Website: crate-barrel
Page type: account-selection
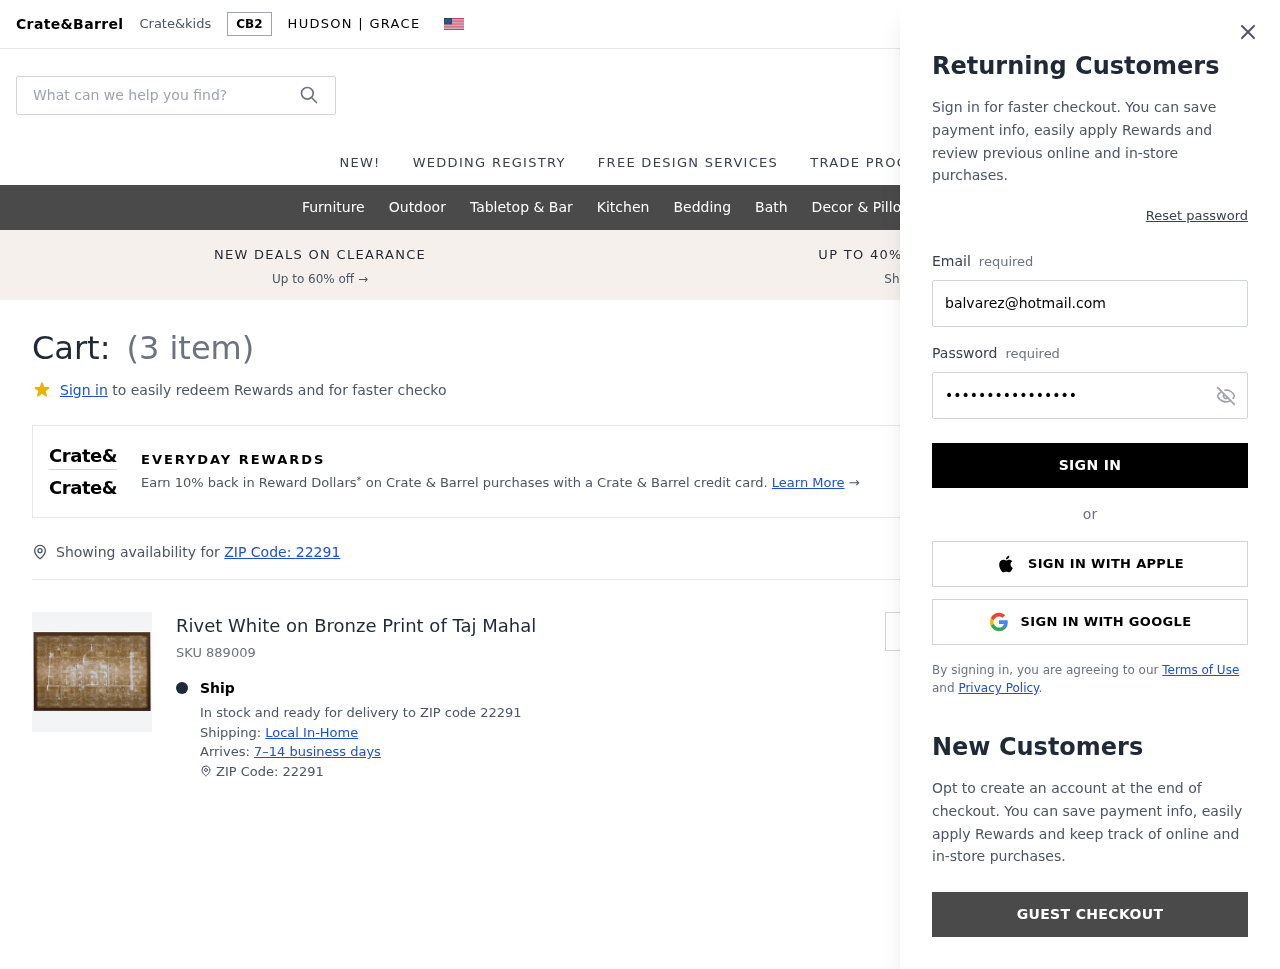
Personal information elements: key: PII_EMAIL
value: balvarez@hotmail.com
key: PII_POSTCODE
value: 22291
Product elements: key: PRODUCT1_NAME
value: Rivet White on Bronze Print of Taj Mahal
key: PRODUCT1_QUANTITY
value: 3
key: PRODUCT1_SKU
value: SKU 889009
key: PRODUCT1_ORIGINAL_PRICE
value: $47.24
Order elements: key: ORDER_NUM_ITEMS
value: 3
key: ORDER_SUBTOTAL
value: $113.37
Search elements: key: HEADER_SEARCH
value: What can we help you find?